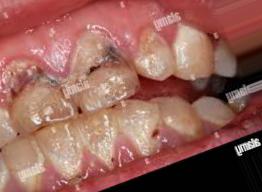
Condition: Caries